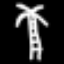
Label: palm tree